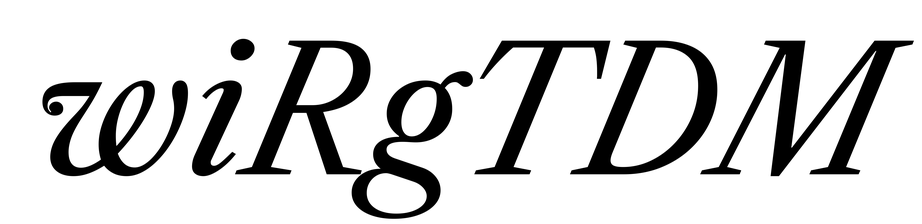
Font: LibreCaslonText-Italic_Italic